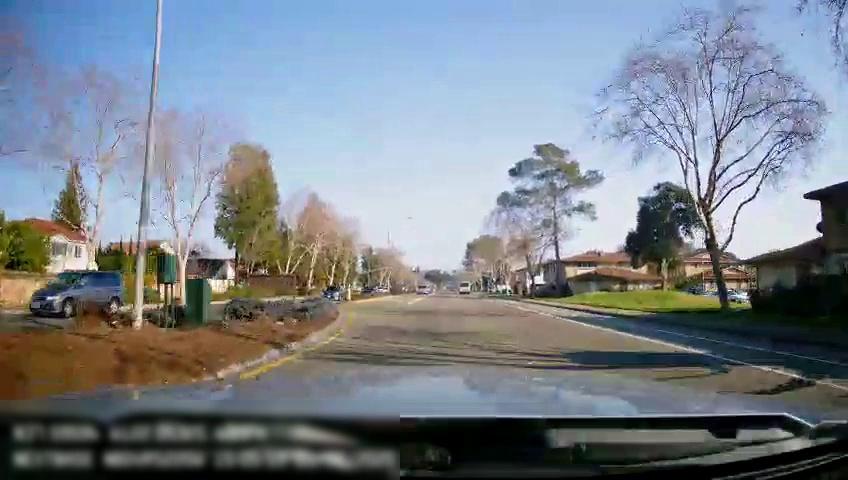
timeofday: Day
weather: Sunny
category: Drivable Space
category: Drivable Space
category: Vehicles | Bus
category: Vehicles | SUV
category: Vehicles | Car
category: Vehicles | SUV
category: Lanes | Current Lane
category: Lanes | Alternate Lane
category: Lanes | Current Lane